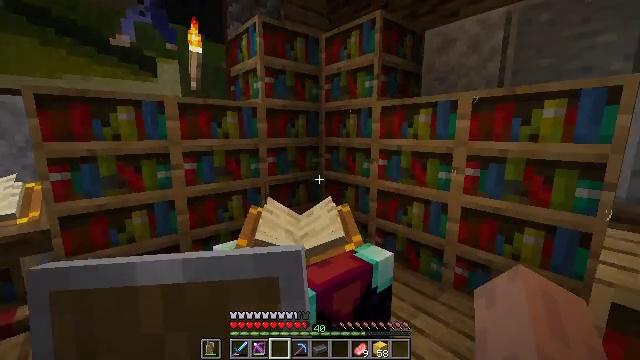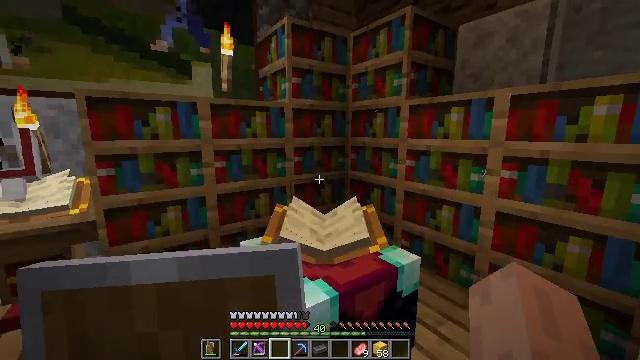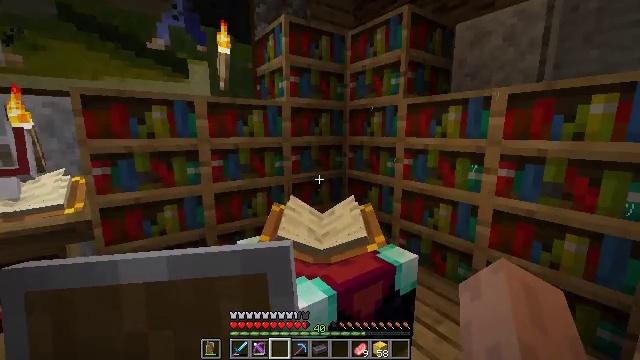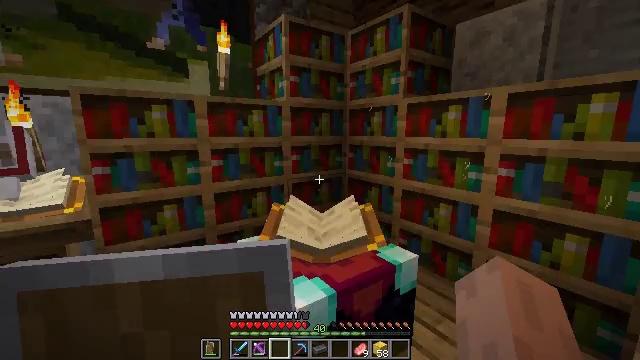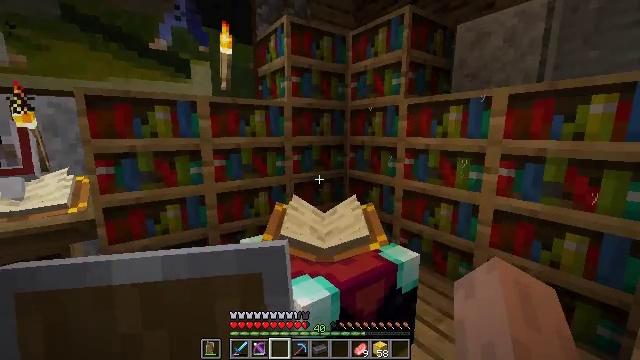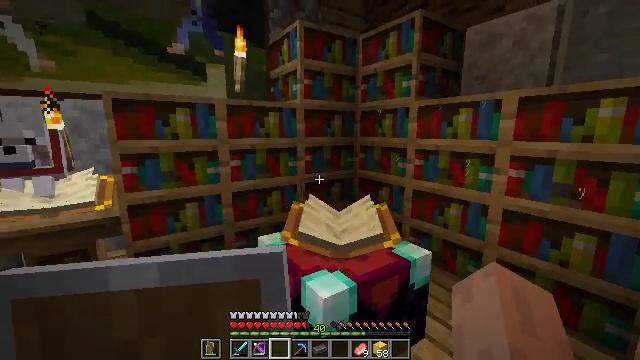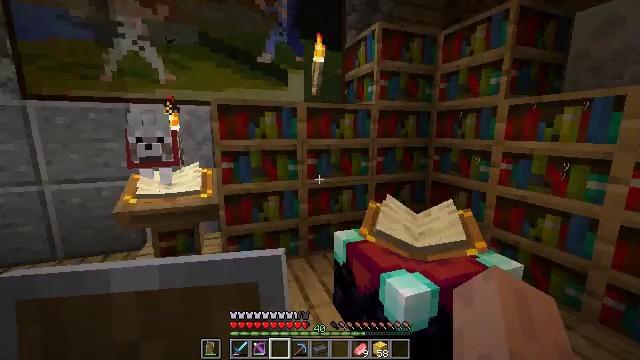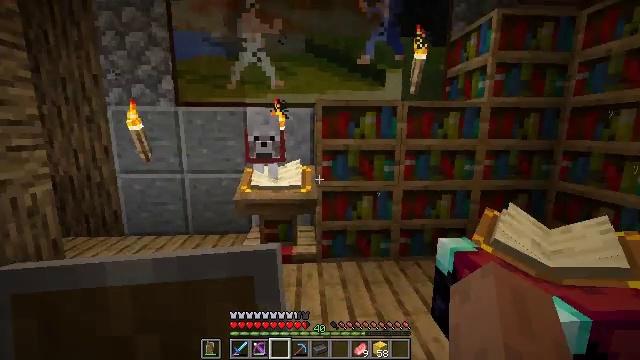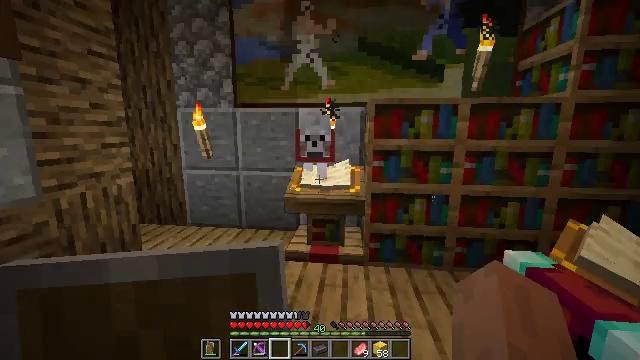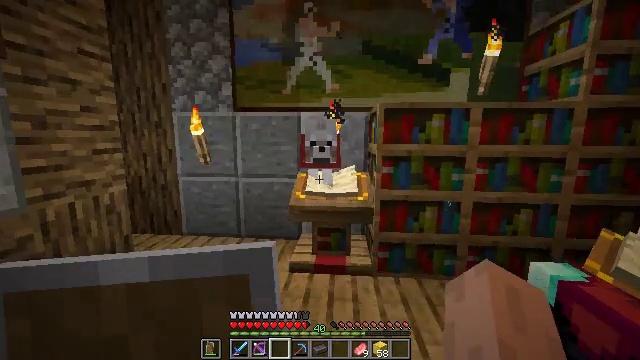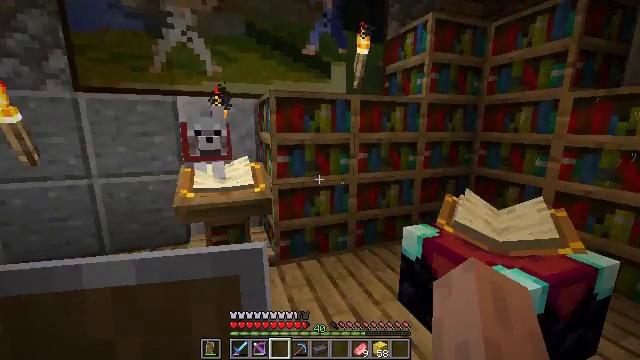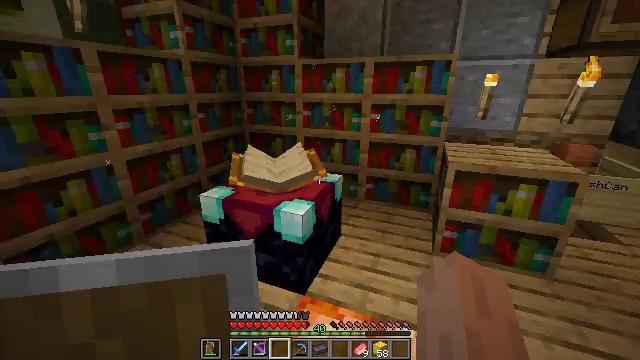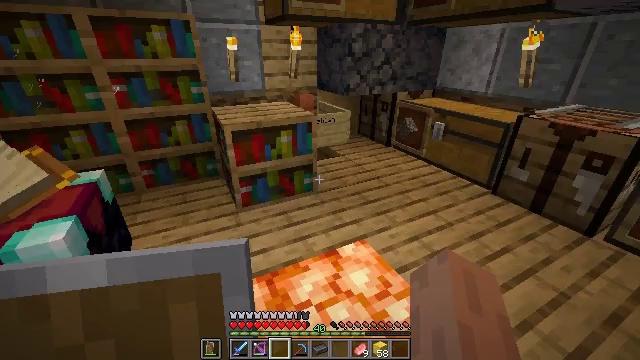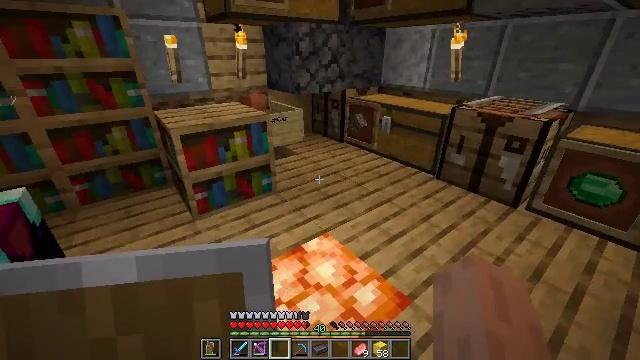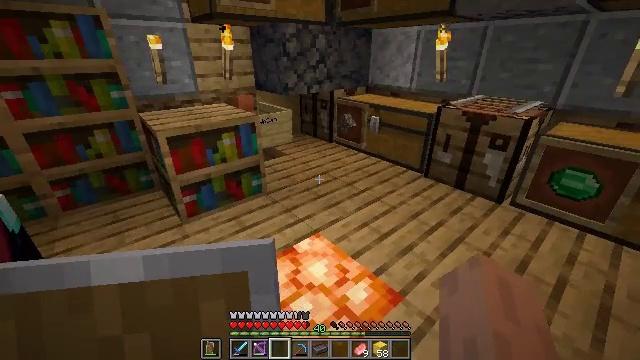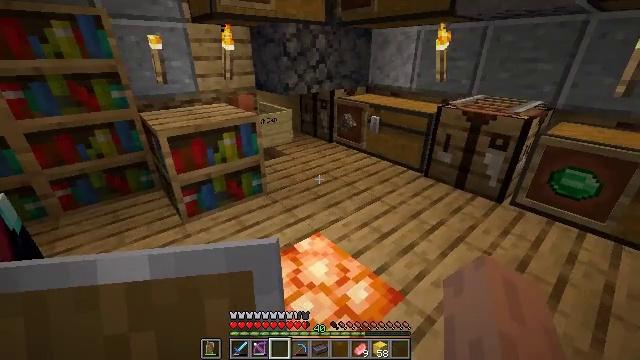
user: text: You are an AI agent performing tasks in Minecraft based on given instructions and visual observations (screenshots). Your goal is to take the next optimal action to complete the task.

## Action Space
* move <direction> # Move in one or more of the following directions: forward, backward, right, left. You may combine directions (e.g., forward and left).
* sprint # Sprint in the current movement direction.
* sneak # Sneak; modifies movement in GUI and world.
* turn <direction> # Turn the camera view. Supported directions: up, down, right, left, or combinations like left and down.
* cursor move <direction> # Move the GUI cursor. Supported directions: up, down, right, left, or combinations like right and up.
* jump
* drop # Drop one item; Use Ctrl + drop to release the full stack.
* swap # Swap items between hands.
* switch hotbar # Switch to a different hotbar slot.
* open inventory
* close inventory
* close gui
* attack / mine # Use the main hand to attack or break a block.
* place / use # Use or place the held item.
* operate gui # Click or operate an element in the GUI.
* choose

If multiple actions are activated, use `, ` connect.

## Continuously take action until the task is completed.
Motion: motion action
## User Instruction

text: Use a crafting table to create a diamond.
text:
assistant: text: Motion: turn left
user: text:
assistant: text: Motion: no_op
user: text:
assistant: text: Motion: no_op
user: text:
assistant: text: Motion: move back and move left
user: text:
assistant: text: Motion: move back and move left, turn left
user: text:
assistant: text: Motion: move left, turn left
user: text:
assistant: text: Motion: move left, turn left
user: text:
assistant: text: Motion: move forward and move left, turn left
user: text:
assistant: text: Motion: move forward, turn right and up
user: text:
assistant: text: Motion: turn right and down
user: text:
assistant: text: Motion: turn right and down
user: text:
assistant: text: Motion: turn right and down
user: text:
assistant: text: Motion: turn right
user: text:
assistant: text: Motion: turn right
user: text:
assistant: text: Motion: no_op
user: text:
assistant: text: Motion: no_op
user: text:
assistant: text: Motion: no_op
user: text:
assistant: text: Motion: turn up
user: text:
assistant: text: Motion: turn right and up
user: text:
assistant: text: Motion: turn right and up
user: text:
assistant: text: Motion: move forward, turn left
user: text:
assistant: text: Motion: move forward, turn left
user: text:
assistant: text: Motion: move forward
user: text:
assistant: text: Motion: move forward, turn right
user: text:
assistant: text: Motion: move forward, turn right
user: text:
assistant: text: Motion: move forward
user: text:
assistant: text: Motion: turn right and up
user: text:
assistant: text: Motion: turn right and up
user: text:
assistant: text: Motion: turn right and up
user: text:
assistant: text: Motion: turn right and up